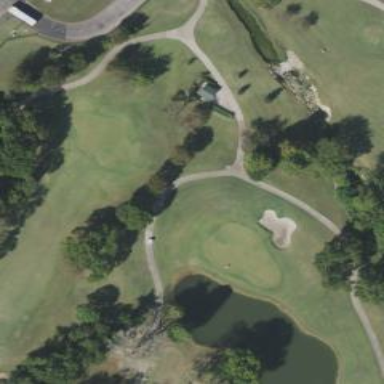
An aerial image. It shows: Golf hole.